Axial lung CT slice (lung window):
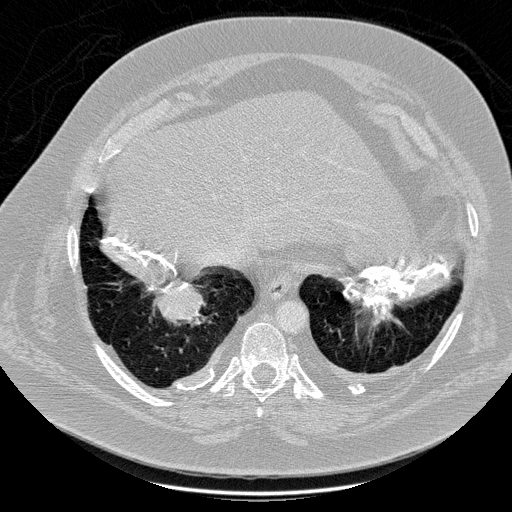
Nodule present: yes
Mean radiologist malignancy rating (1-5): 5